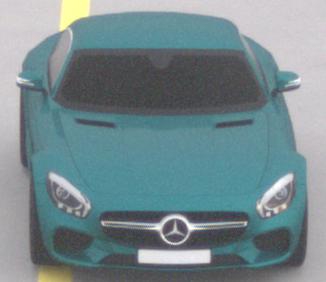
Make: Mercedes-Benz
Model: AMG GT Coupé
Detailed model: AMG GT (190) Coupé
Model produced from: 2014/10
Model produced until: 2017/01
Doors: 2
Color: blue
Road condition: dry road
Daytime: morning or afternoon
Contrast: low contrast